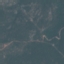
Label: HerbaceousVegetation